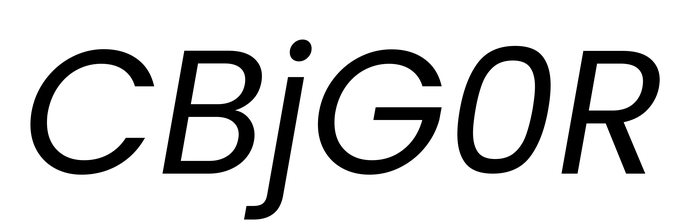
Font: Poppins-Italic